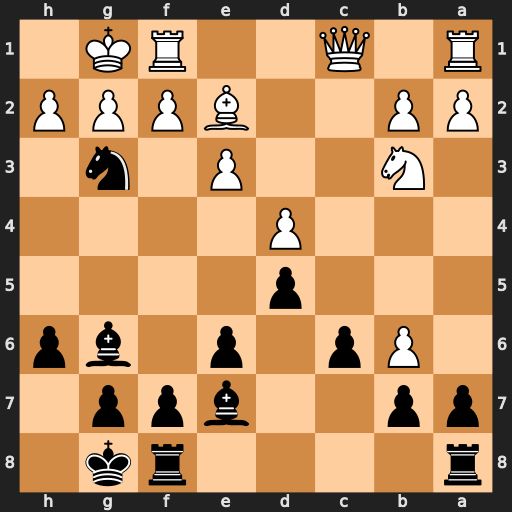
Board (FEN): r4rk1/pp2bpp1/1Pp1p1bp/3p4/3P4/1N2P1n1/PP2BPPP/R1Q2RK1
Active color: b
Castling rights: -
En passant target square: -
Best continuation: Nxe2+ Kh1 Nxc1